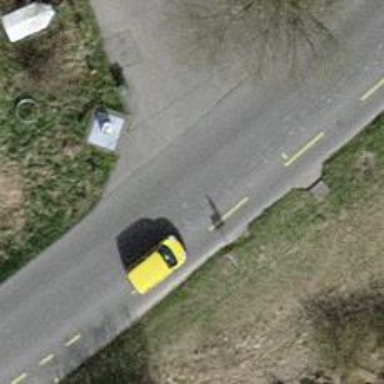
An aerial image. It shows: Bus stop with stop position for public transport.